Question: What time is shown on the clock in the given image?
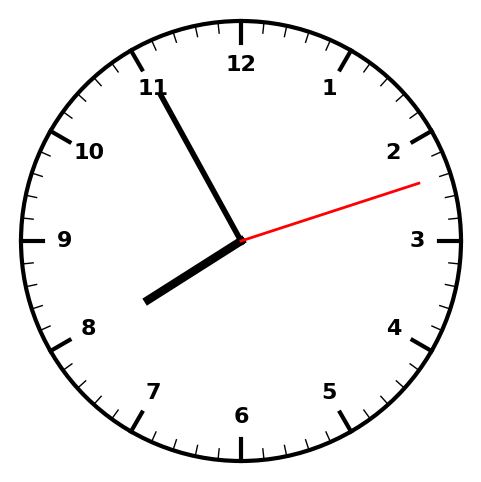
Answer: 07:55:12